Question: I'm trying to create a custom script in SSIS 2008 that will loop over the selected input columns and concatenate them so they can be used to create a SHA1 hash. I'm aware of the available custom components but I'm not able to install them on our system at work.
Whilst the example posed here appears to work fine <URL> when I've tested this selected only a few and not all columns I get odd results. The script only seems to work if columns selected are in sequential order. Even when they are in order, after so many records or perhaps the next buffer different MD5 hashes are generated despite the rows being exactly the same throughout my test data.
I've tried to adapt the code from the previous link along with these articles but have had no joy thus far.
<URL>
<URL>
As a starting point this works fine to display the column names that I have selected to be used as inputs
'''
Public Overrides Sub Input0_ProcessInputRow(ByVal Row As Input0Buffer)
For Each inputColumn As IDTSInputColumn100 In Me.ComponentMetaData.InputCollection(0).InputColumnCollection
MsgBox(inputColumn.Name)
Next
End Sub
'''
Building on this I try to get the values using the code below:
'''
Public Overrides Sub Input0_ProcessInputRow(ByVal Row As Input0Buffer)
Dim column As IDTSInputColumn100
Dim rowType As Type = Row.GetType()
Dim columnValue As PropertyInfo
Dim testString As String = ""
For Each column In Me.ComponentMetaData.InputCollection(0).InputColumnCollection
columnValue = rowType.GetProperty(column.Name)
testString += columnValue.GetValue(Row, Nothing).ToString()
Next
MsgBox(testString)
End Sub
'''
Unfortunately this does not work and I receive the following error:

I'm sure what I am trying to do is easily achievable though my limited knowledge of VB.net and in particular VB.net in SSIS, I'm struggling. I could define the column names individually as shown here <URL> though I'd like to try out a dynamic method.
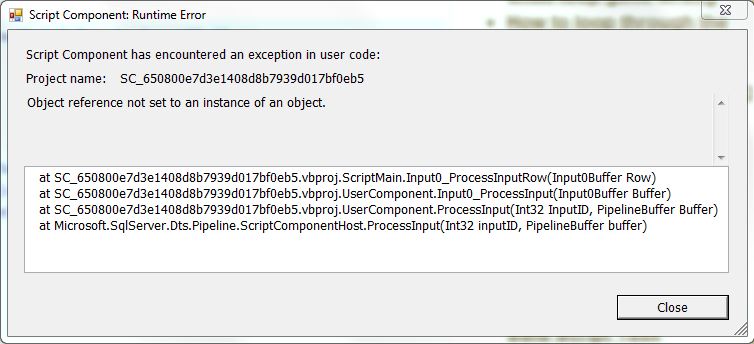
Answer: Your problem is trying to run ToString() on a NULL value from your database.
Try Convert.ToString(columnValue) instead, it just returns an empty string.